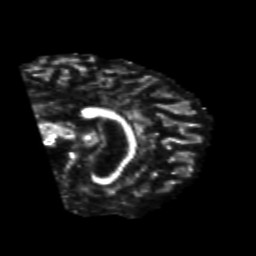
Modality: FA
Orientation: sagittal
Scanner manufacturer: siemens
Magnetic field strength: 3 T
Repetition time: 6.8 s
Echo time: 0.093 s